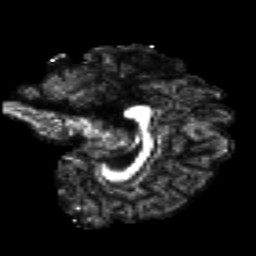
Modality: FA
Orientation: sagittal
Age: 24
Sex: female
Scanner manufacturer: siemens
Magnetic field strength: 3 T
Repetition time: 8.8 s
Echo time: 0.085 s